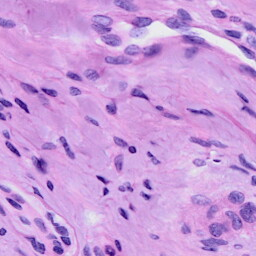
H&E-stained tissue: Cervix